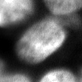
Tissue sample: ovarian
Magnification: 2.5x
Cell type: Ovary cancer cells
Senescence state: normal